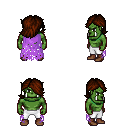
a pixel art fantasy rpg character, male body template, orc, green skin, maroon tattered cape, white pants, brown swoop hairstyle, brown shoes, four views (front, back, left, right), 2x2 character sprite sheet, small pixel art, hard edges, no anti-aliasing